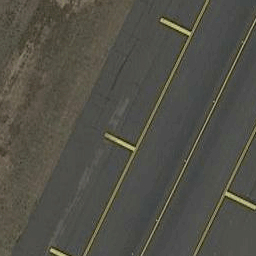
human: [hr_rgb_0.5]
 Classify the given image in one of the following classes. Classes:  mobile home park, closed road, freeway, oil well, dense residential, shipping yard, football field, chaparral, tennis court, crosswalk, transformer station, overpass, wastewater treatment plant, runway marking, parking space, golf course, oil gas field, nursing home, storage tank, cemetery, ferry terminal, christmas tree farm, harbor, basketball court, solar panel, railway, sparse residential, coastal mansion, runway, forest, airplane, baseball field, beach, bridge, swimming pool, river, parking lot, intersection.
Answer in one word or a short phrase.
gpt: runway marking